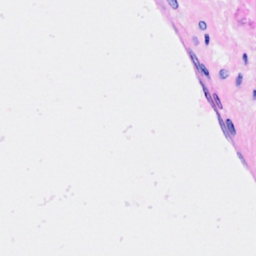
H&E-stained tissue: Breast